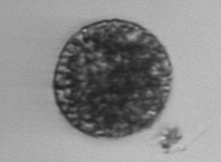
Label: Vicicitus_globosus